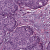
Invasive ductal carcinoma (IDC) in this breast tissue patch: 0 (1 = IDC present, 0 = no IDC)